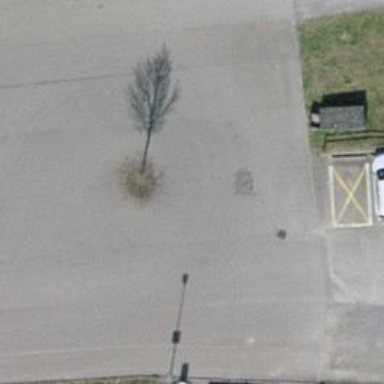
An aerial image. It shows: Bicycle parking shed located on the roof of building.